Breast ultrasound image
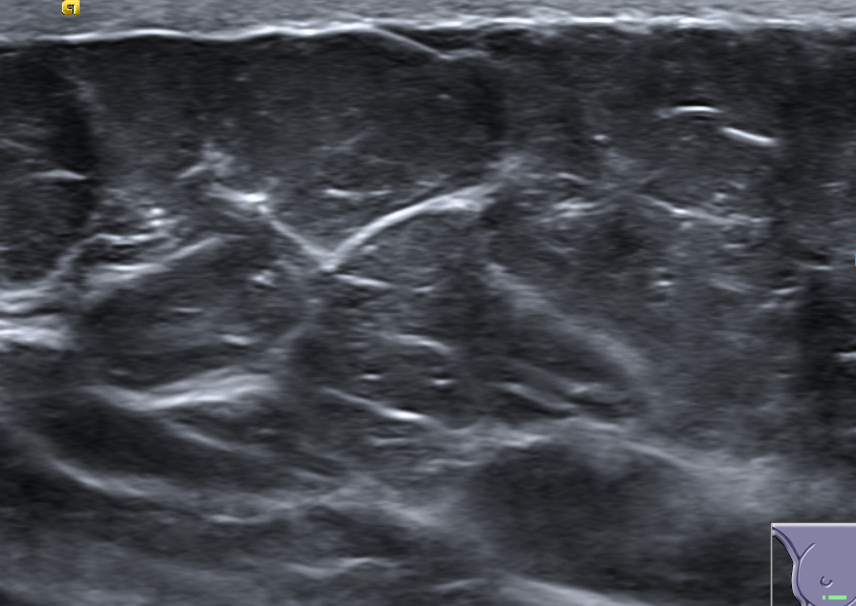
Diagnosis: normal